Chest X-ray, PA view. Patient: 32 years old, sex M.
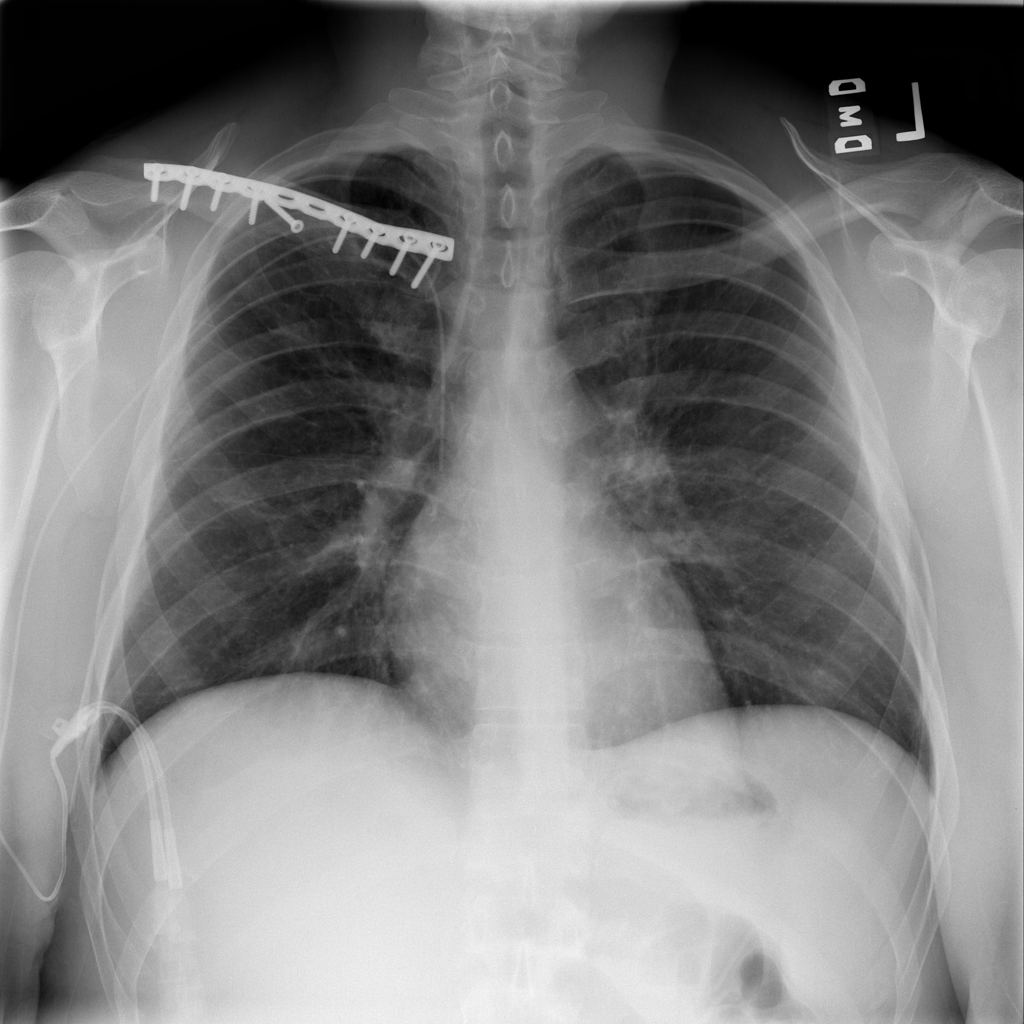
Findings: No Finding